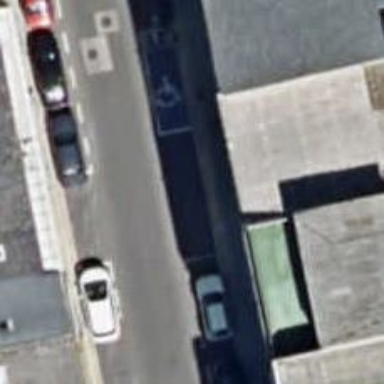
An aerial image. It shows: Disabled parking space.